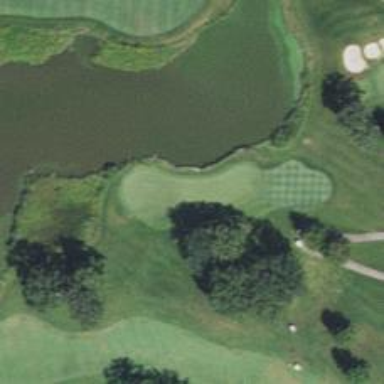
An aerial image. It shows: Golf hole.